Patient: sex M, age 24
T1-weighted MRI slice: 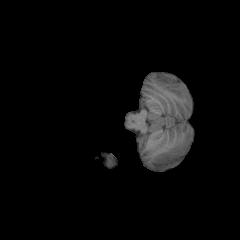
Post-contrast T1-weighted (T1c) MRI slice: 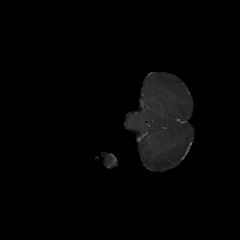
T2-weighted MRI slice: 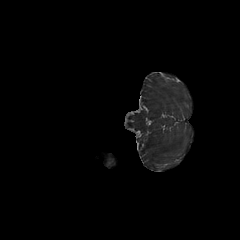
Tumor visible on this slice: no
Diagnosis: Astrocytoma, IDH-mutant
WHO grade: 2